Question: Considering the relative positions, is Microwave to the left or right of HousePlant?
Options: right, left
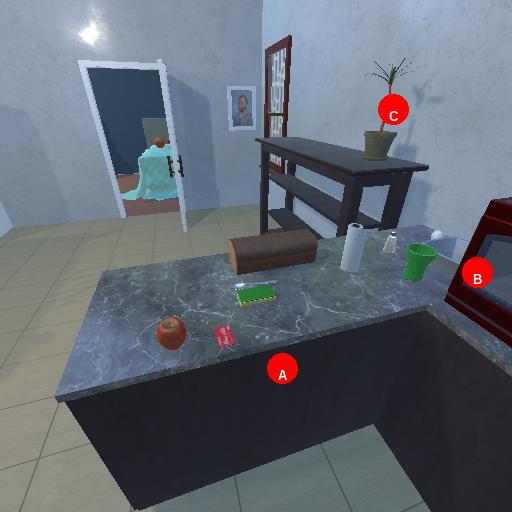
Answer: right